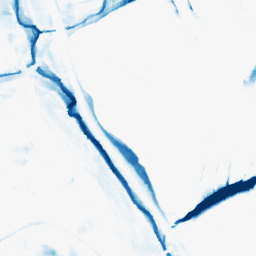
Category: morphological
Decomposition family: morphological_square
Decomposition parameters: operation: closing
size: 20
Upsampling method: cubic_catmull_rom
Upsampling parameters: scale: 2
Upsampling scale: 2